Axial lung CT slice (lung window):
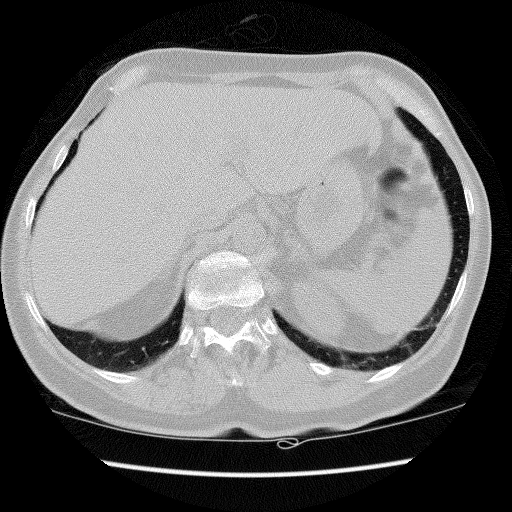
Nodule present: no